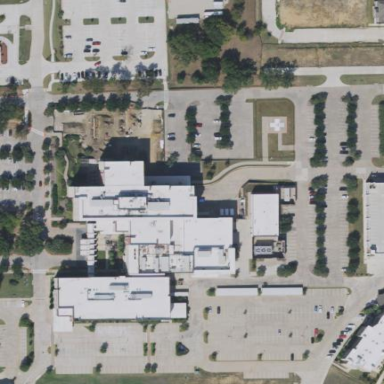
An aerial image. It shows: Hospital building.